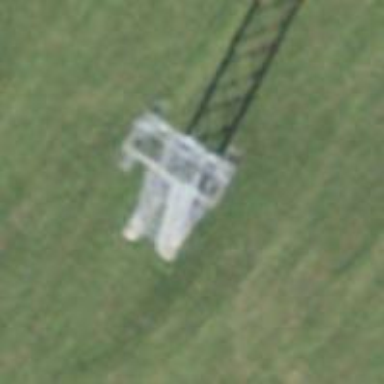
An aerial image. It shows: Pylon for aerialway.